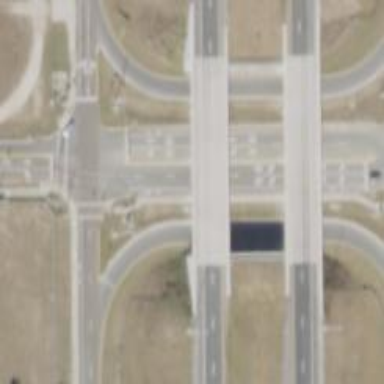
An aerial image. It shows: Tertiary_link road with asphalt surface.